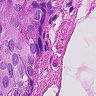
Metastatic tissue present: yes